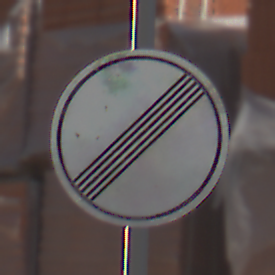
Verkehrszeichen: EndeSaemtlicherBegrenzungen
Umgebung: Outdoor, Nature
Tageszeit: MorningAfternoon
Wetter: Clear
Licht: Natural
Jahreszeit: Summer
Kontrast: HighContrast